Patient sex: F
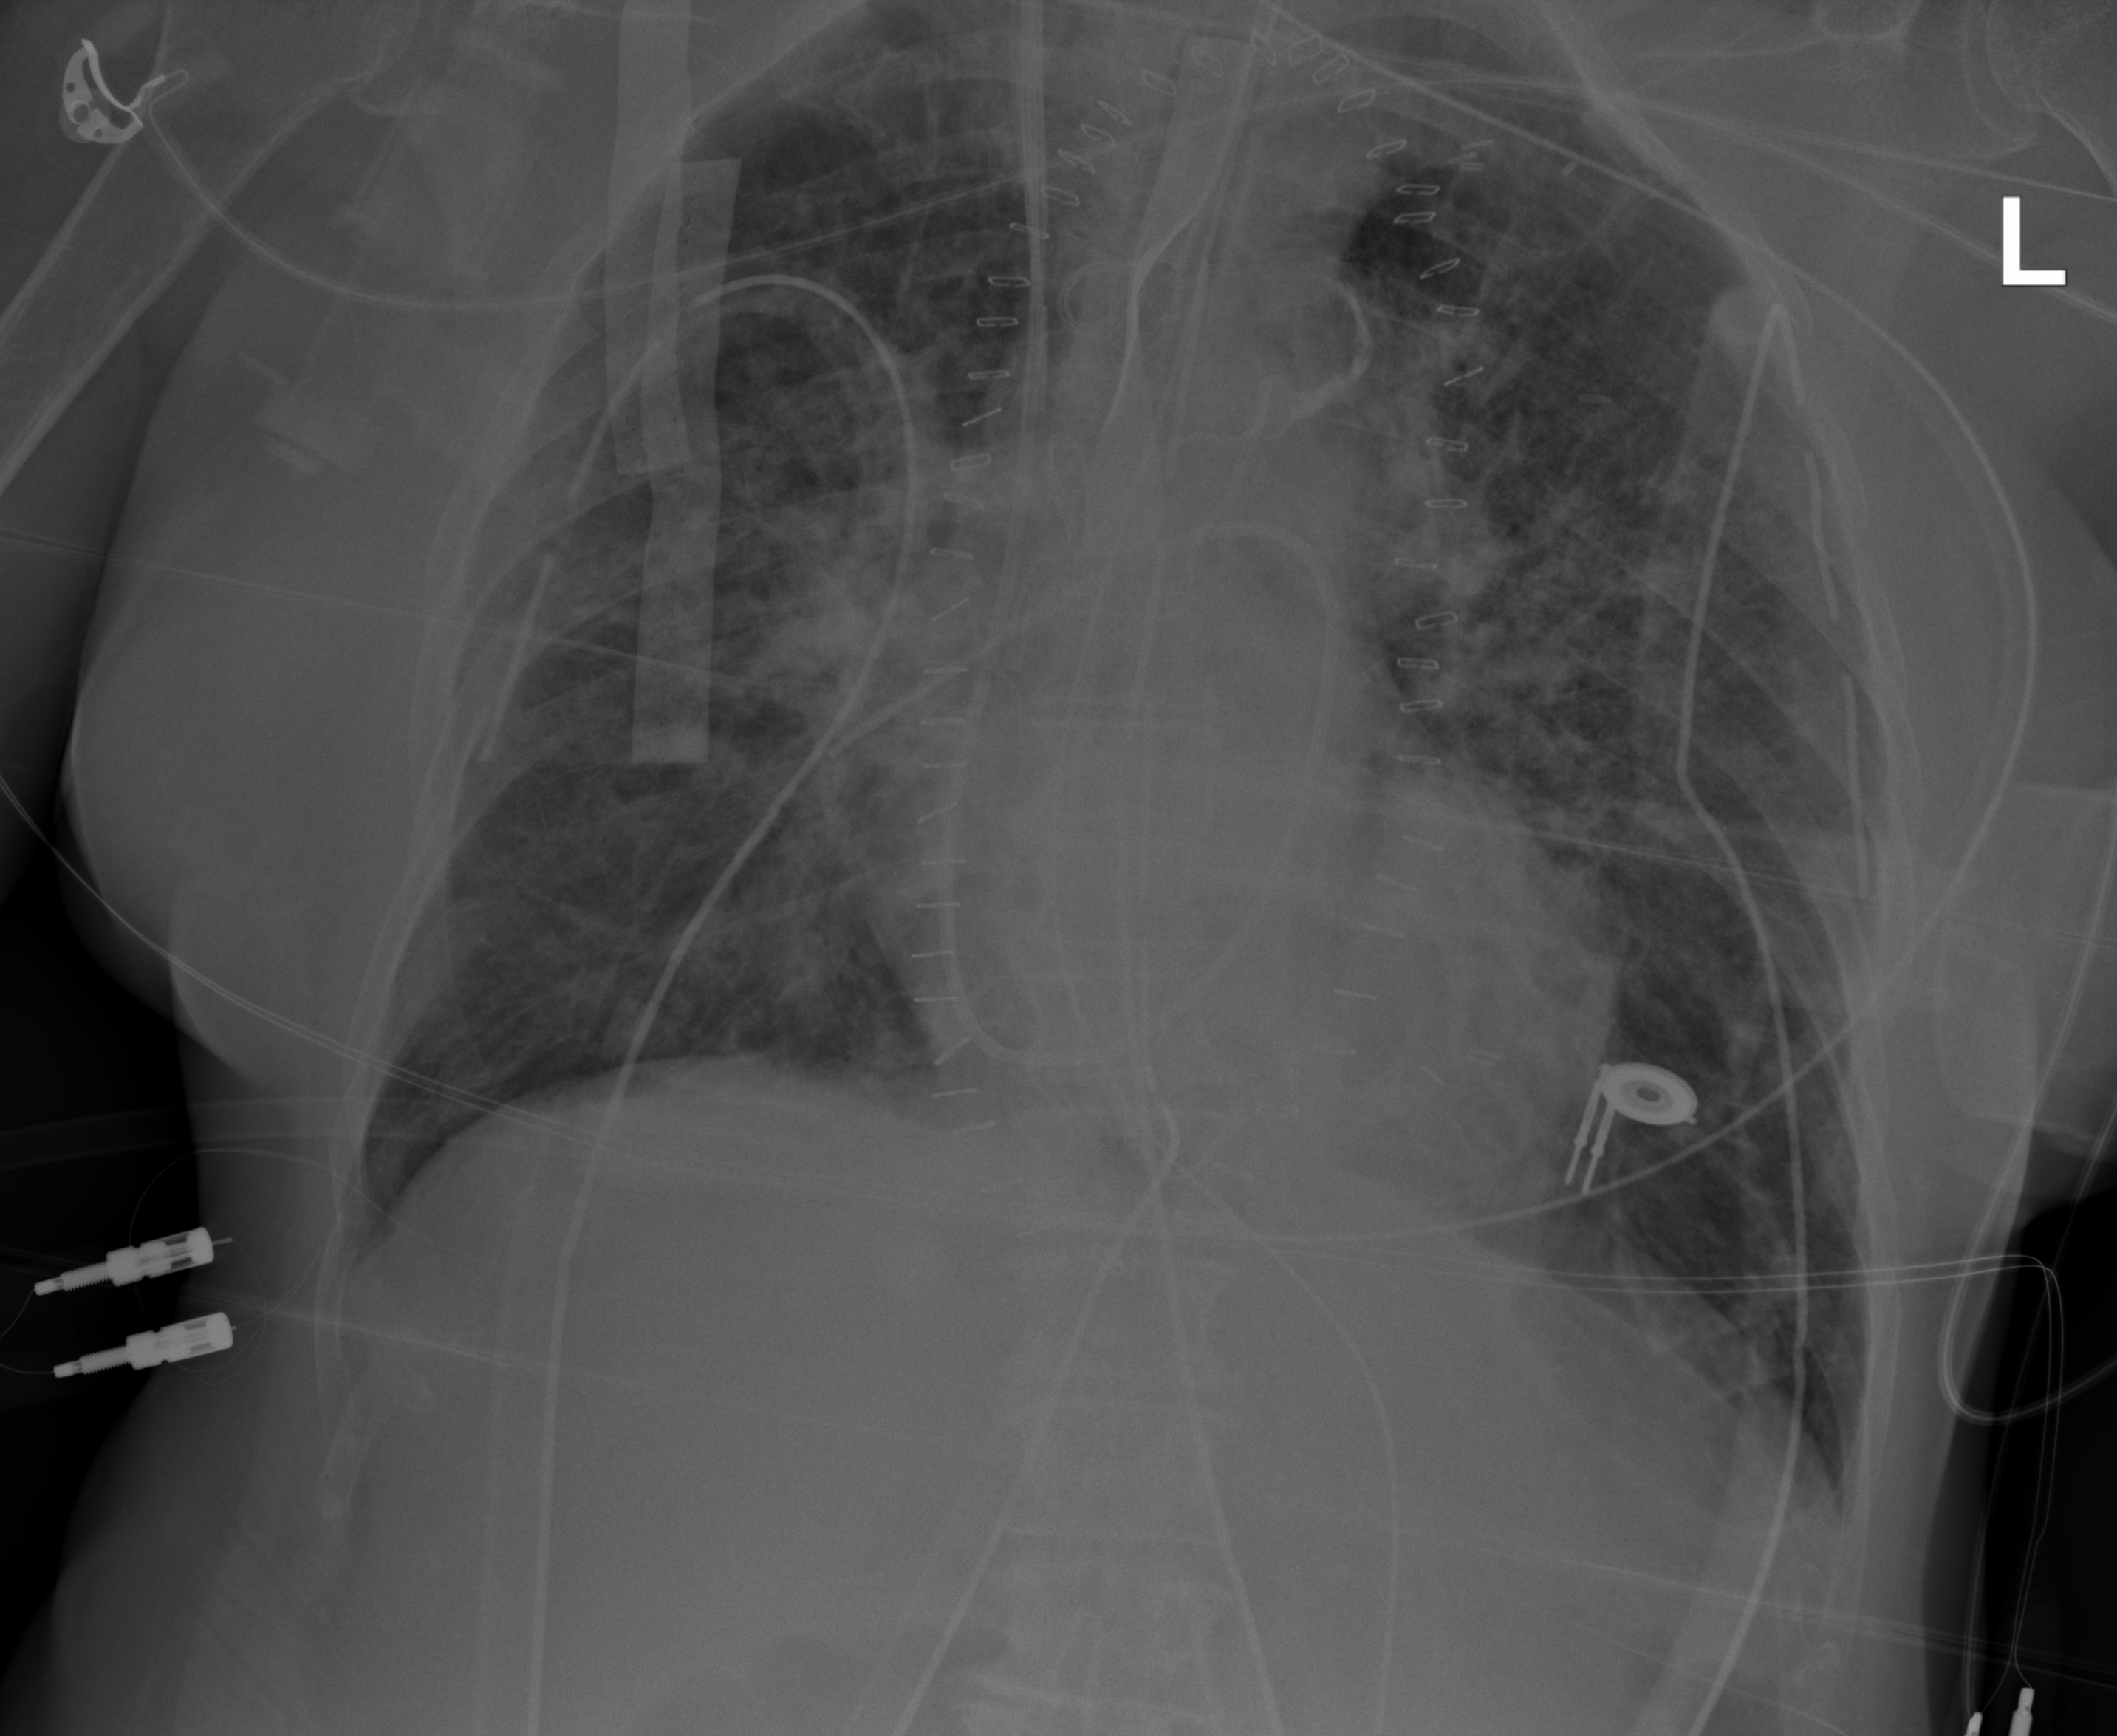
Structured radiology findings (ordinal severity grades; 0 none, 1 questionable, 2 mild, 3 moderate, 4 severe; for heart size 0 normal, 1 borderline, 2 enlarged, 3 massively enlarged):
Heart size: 0
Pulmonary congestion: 2
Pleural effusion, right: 0
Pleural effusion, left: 0
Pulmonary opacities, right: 2
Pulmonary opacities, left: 2
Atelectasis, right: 0
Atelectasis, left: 0